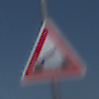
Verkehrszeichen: BeweglicheBruecke
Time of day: MorningAfternoon
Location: Outdoor (Suburban)
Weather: PartlyCloudy
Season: NotSpecified
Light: Natural